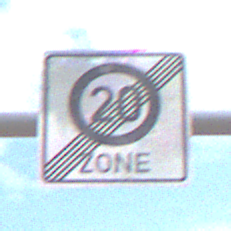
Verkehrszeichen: EndeZone20
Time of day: Midday
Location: Outdoor (RoadRail)
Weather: PartlyCloudy
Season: NotSpecified
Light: Natural